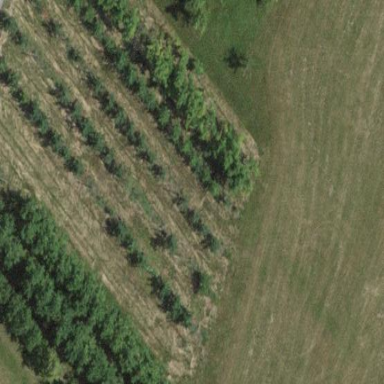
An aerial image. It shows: Orchard.